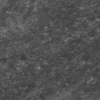
Label: not_dusty